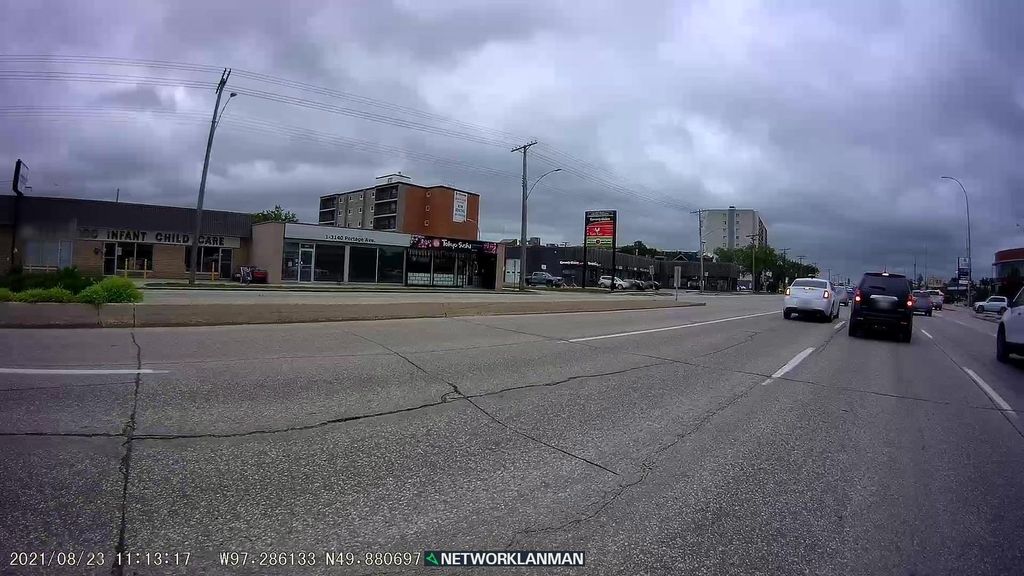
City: winnipeg